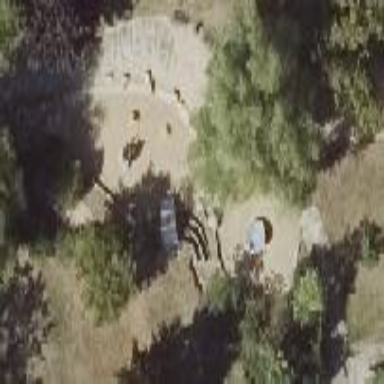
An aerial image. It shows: Playground area for leisure activities on the land.